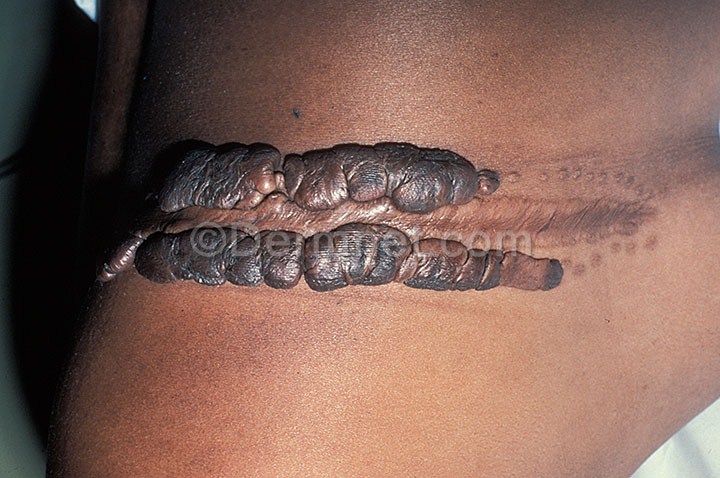
Disease: Seborrheic Keratoses and other Benign Tumors